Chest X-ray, AP view. Patient: 37 years old, sex M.
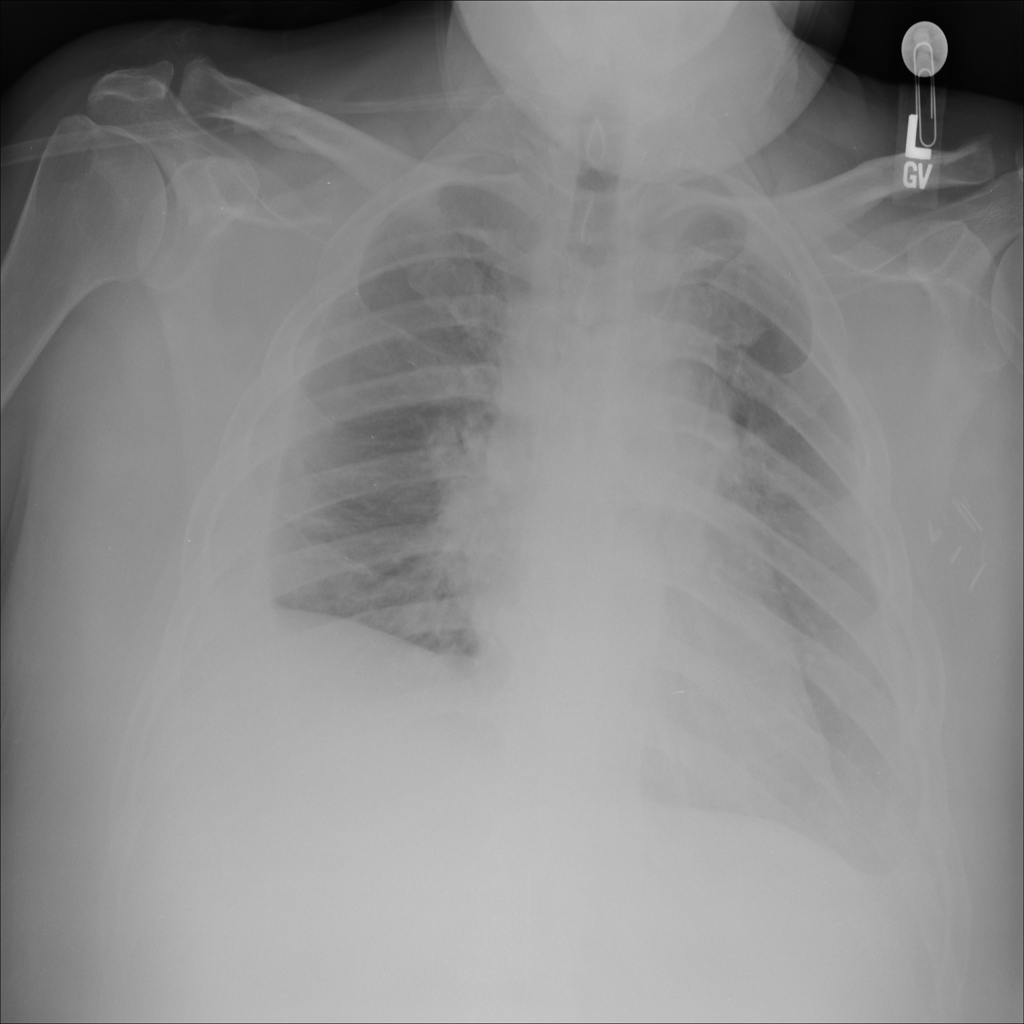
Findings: Atelectasis, Pleural_Thickening